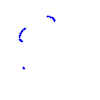
Particle: proton